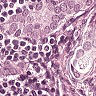
Metastatic tissue present: yes